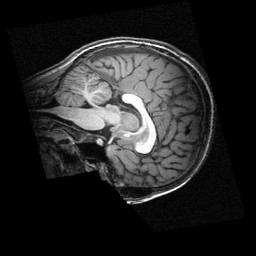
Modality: T1w
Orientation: sagittal
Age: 9
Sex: female
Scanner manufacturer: siemens
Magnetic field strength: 3 T
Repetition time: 2.3 s
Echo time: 0.00336 s